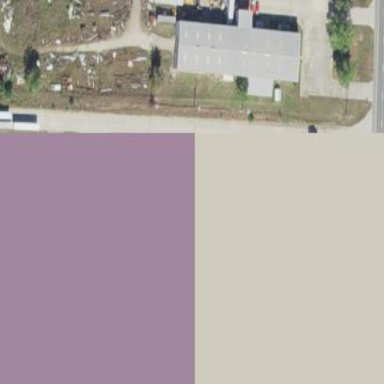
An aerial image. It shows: Building housing furniture shop.